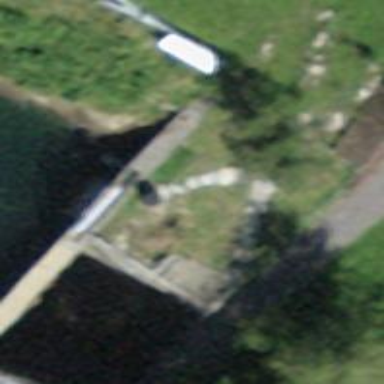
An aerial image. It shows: Retaining wall.